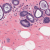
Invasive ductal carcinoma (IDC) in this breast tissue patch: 0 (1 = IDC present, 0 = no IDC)